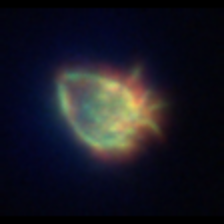
Taxon: Ciliates
Group: Other